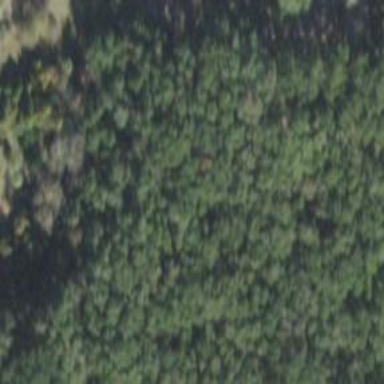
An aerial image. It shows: Mixed woodland area with various types of leaves.